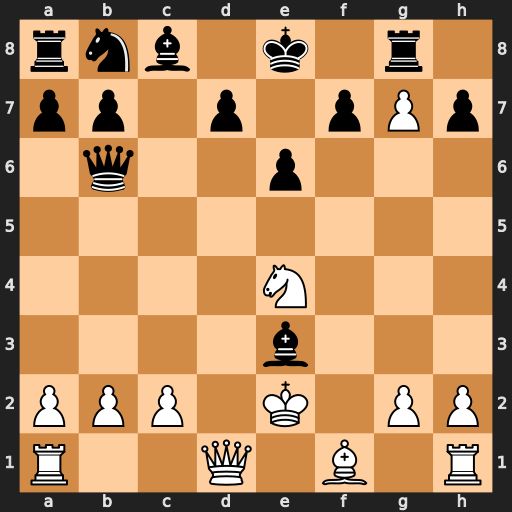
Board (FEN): rnb1k1r1/pp1p1pPp/1q2p3/8/4N3/4b3/PPP1K1PP/R2Q1B1R
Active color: w
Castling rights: q
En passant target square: -
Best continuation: Nf6+ Kd8 Nxg8